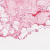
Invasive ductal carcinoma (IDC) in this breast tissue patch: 0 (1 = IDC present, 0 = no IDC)